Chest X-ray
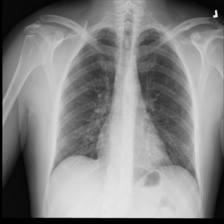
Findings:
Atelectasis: negative
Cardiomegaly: negative
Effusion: negative
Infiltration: negative
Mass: negative
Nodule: negative
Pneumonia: negative
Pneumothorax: negative
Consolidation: negative
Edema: negative
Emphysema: negative
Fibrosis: negative
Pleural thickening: negative
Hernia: negative